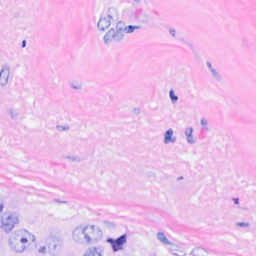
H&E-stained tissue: Breast